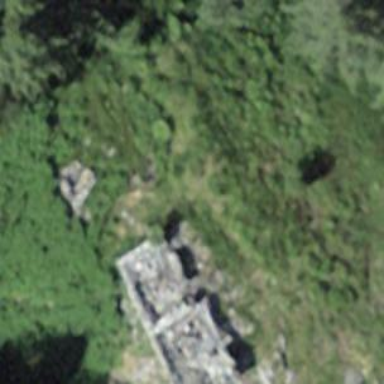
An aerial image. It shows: Historic building in ruins.